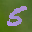
Label: 5